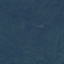
Land use / land cover: Forest